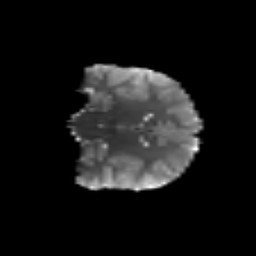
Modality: T2w
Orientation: coronal
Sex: male
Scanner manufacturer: siemens
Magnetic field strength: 3 T
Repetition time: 5 s
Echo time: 0.071 s